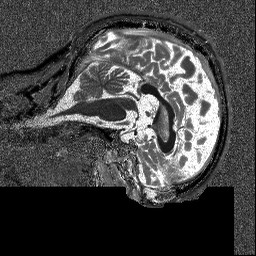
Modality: T1map
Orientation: sagittal
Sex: male